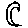
Label: moon